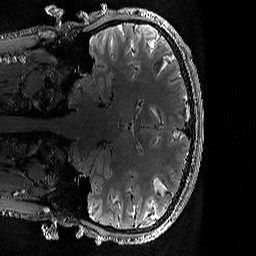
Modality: T2w
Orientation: coronal
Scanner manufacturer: siemens
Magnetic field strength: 3 T
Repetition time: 3.2 s
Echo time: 0.428 s